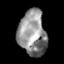
Tissue: skin
Cell type: Epithelial cells
Senescence score: 0.2671
Nuclear area (px): 1219
Mean DAPI intensity: 144.588